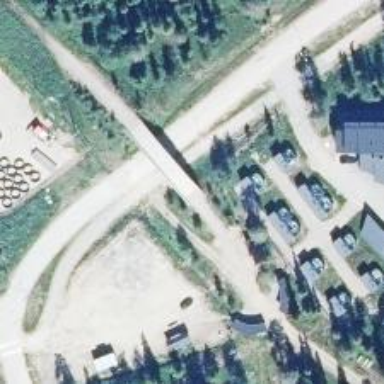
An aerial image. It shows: Nordic footway bridge with track for classic and skating grooming.